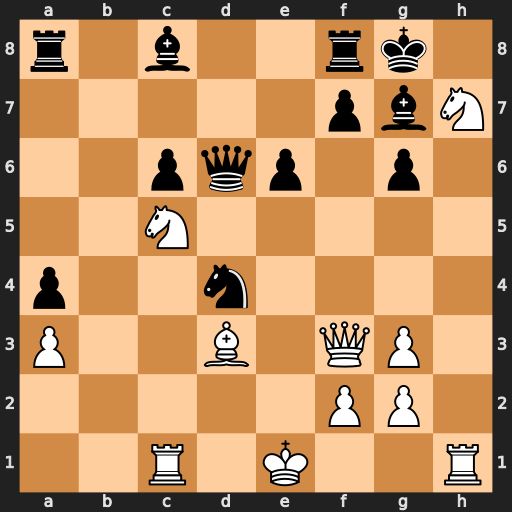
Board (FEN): r1b2rk1/5pbN/2pqp1p1/2N5/p2n4/P2B1QP1/5PP1/2R1K2R
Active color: w
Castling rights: K
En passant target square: -
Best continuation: Nf6+ Bxf6 Qxf6 Qe5+ Qxe5